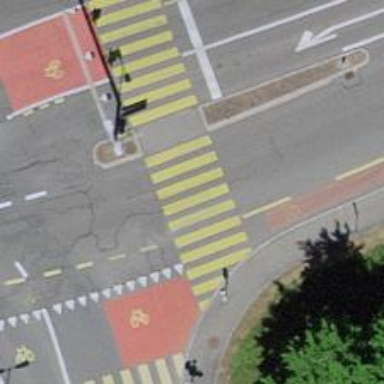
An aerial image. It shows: Crossing with traffic signals.